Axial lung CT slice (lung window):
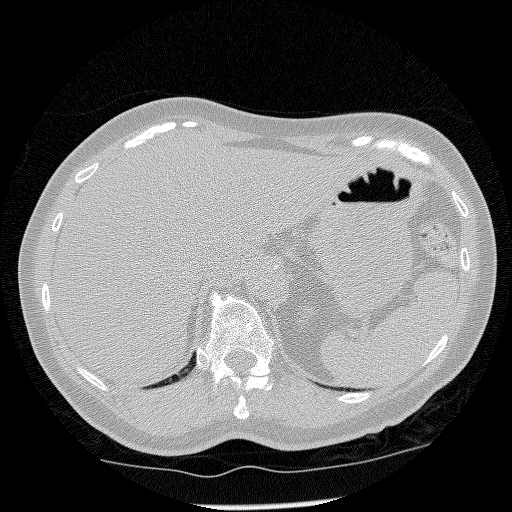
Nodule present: no